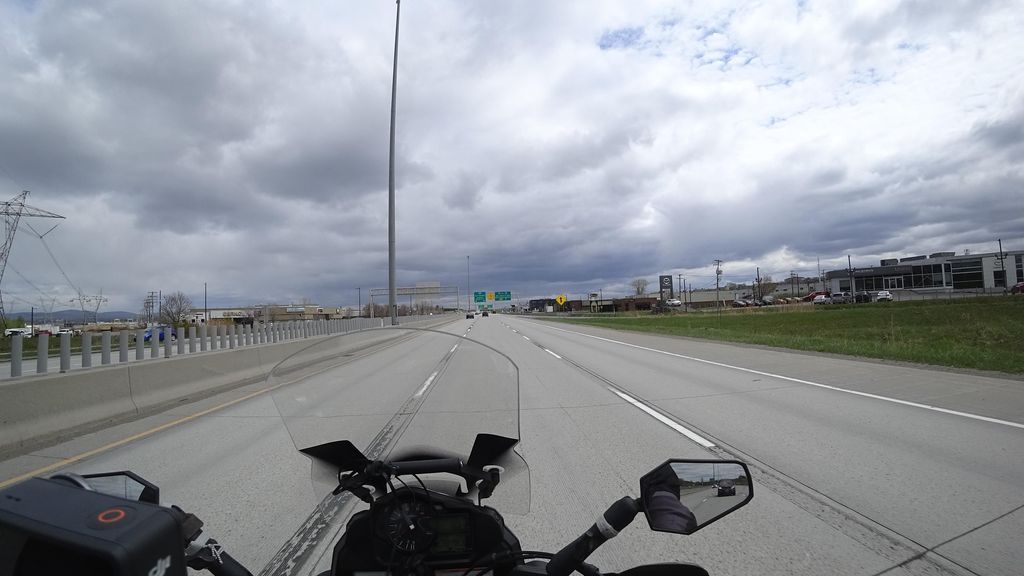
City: quebec_city